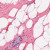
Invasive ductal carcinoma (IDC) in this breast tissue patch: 0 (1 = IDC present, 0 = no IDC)